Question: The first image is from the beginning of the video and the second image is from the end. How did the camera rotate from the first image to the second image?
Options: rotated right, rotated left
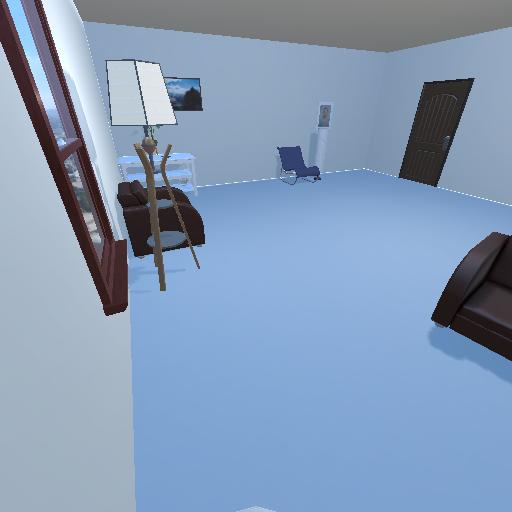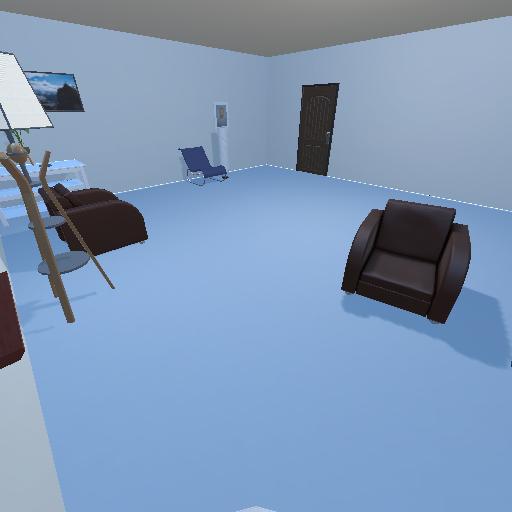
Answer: rotated right